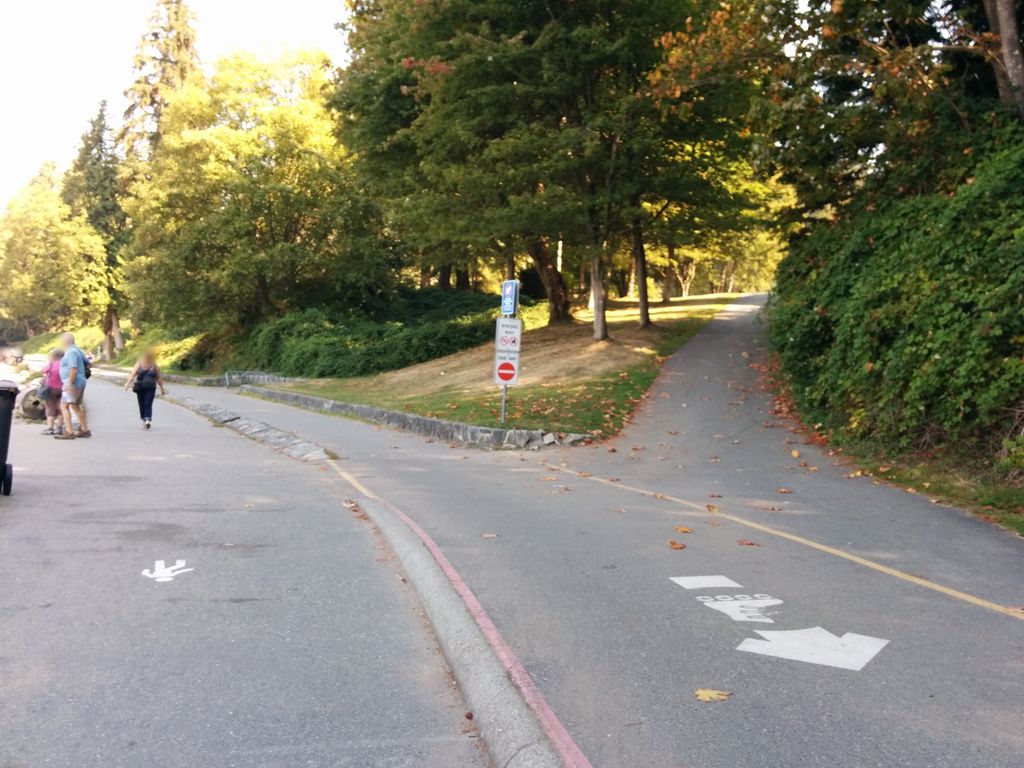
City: vancouver